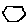
Label: hexagon